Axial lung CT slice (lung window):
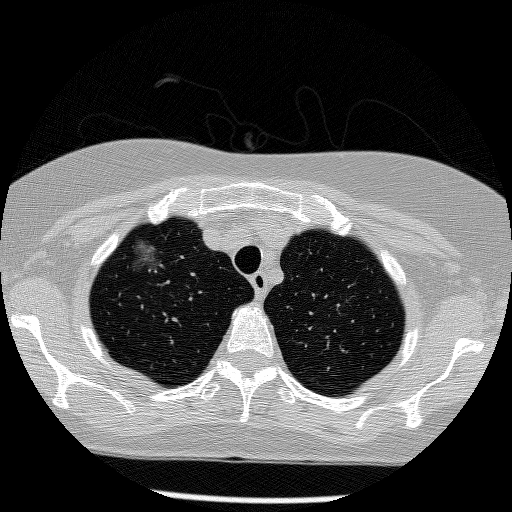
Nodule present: yes
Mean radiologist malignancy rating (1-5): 4.5